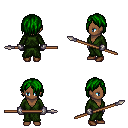
a pixel art fantasy rpg character, female body template, human, dark skin, green robe, magenta pants, green bangs hairstyle, metal gloves, brown shoes, spear, four views (front, back, left, right), 2x2 character sprite sheet, small pixel art, hard edges, no anti-aliasing